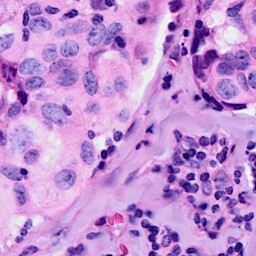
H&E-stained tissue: Breast